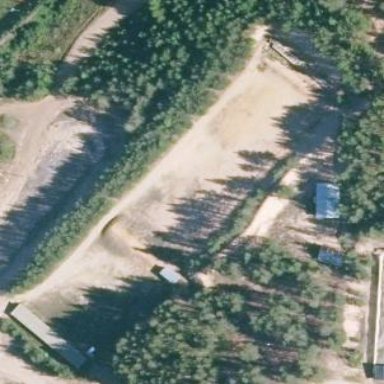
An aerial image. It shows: Shooting range on leisure land pitch.